Interaction volume radius: 5 \u00c5
Interaction volume height: 35 \u00c5
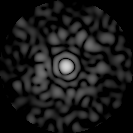
Disorder parameter: 0.8623